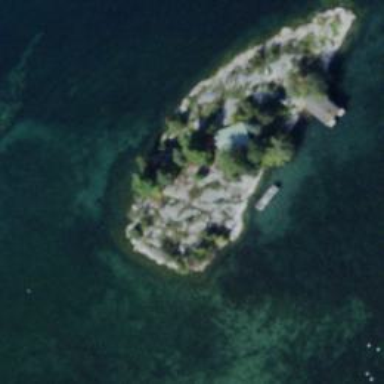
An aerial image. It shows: Islet.